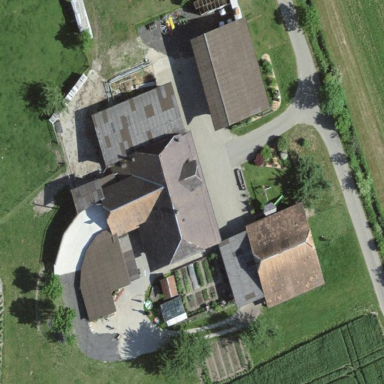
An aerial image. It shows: Farmyard area.